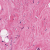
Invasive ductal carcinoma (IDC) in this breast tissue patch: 0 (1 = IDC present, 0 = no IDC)